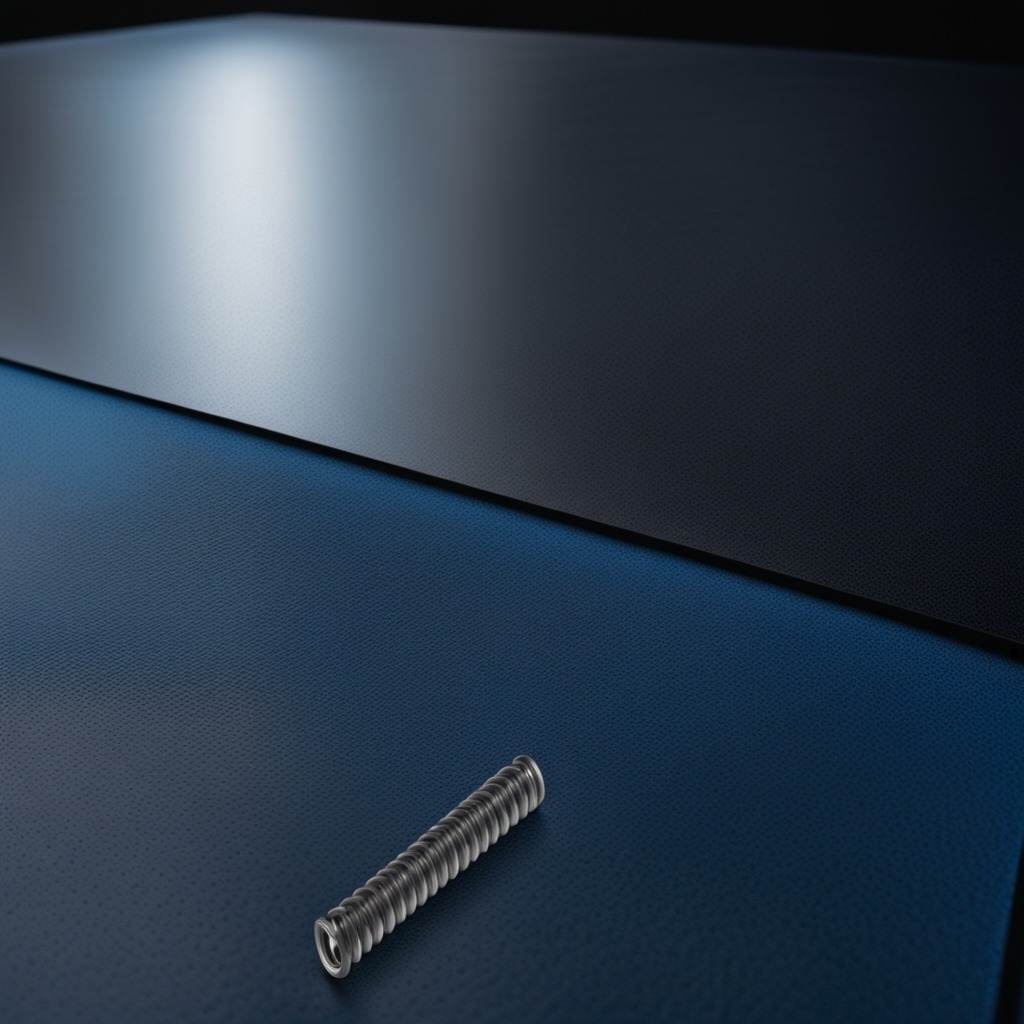
A coiled metal spring is lying on the granite tabletop.